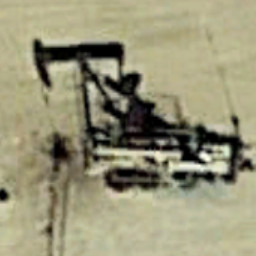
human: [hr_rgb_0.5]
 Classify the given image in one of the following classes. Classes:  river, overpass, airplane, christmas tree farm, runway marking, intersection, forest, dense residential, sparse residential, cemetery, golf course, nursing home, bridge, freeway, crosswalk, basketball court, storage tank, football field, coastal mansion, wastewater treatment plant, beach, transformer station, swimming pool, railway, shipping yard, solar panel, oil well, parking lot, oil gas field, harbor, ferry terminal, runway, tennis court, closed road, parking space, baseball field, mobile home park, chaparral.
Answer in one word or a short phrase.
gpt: oil well